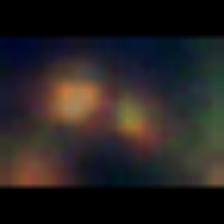
Taxon: Chaetoceros
Group: Diatoms